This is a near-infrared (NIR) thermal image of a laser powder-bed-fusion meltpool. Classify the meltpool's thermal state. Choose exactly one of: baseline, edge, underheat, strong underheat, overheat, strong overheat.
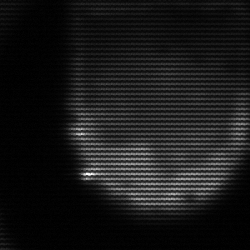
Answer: edge